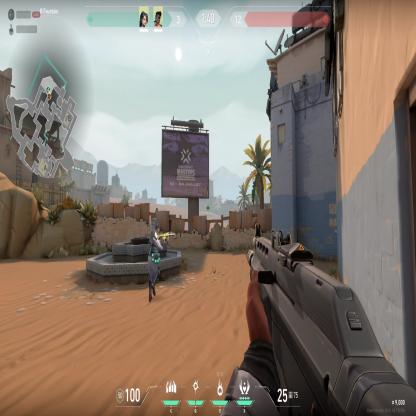
Label: teammate